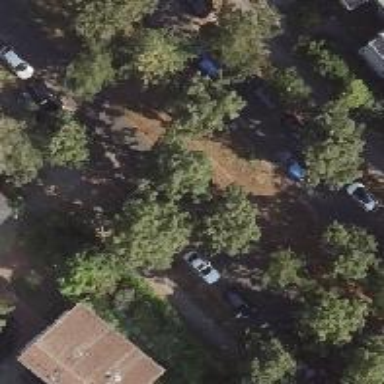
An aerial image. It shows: Avenue lined with deciduous broadleaved trees.